Question: I know there was a similar question asked but I couldn't manipulate that code. What I need is Data validation that will make sure the user ONLY enters 2 characters and both of them have to be text. I keep running into trouble because the system allows when I type w1. Any help would be greatly appreciated

Data Validation only 2 characters long and both characters must be text
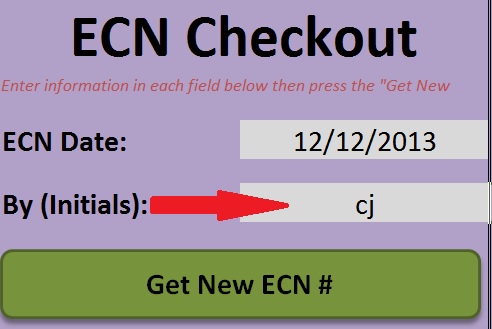
Answer: Don't know whether it is the best way, but try it:
'''
=AND(LEN(A1)=2,LOWER(LEFT(A1,1))>="a",LOWER(LEFT(A1,1))<="z",LOWER(RIGHT(A1,1))>="a",RIGHT(LEFT(A1,1))<="z")
'''